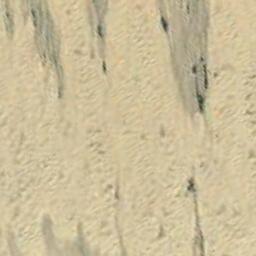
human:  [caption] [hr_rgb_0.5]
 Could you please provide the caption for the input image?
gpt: There are white desert with lines of bare land .

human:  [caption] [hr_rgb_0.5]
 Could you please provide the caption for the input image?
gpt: The light yellow desert with wavy stripes covers the brown bare land .

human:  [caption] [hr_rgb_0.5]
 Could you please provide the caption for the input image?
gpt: The desert has yellow sand and many small dunes .

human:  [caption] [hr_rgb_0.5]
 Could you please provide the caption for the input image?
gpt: The color of this desert is orange .

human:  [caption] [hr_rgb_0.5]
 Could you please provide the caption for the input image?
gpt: A yellow desert covered with sand and some bare land .